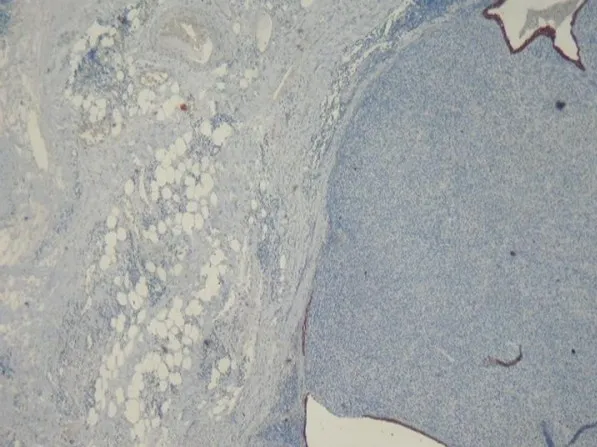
Immunohistochemestry: Diffuse positivity for Actine smooth muscle.
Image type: pathology (h&e)